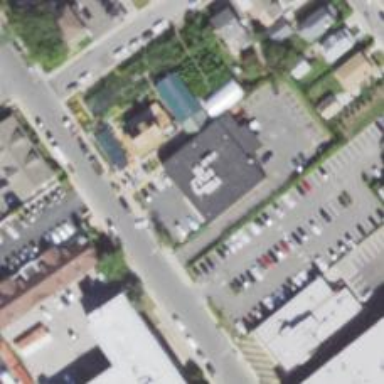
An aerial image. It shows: Post office.